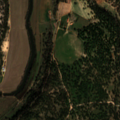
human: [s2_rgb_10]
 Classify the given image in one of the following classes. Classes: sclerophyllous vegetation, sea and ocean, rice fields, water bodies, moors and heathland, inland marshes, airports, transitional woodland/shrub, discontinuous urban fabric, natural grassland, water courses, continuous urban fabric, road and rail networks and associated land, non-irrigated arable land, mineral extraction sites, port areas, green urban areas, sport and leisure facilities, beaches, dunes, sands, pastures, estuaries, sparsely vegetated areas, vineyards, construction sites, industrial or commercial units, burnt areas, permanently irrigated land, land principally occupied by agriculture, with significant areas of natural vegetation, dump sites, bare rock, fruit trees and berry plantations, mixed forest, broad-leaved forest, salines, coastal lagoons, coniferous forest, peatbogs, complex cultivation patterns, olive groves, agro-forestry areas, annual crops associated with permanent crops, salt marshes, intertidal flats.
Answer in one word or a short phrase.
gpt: rice fields, complex cultivation patterns, agro-forestry areas, broad-leaved forest, coniferous forest